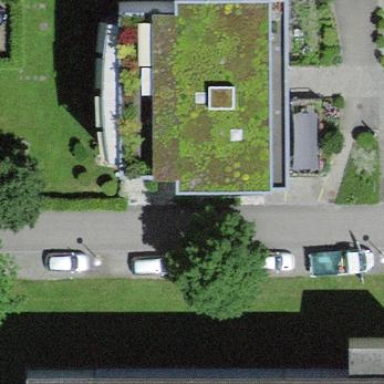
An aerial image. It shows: Flat-roofed apartment building.